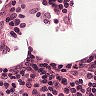
Metastatic tissue present: no